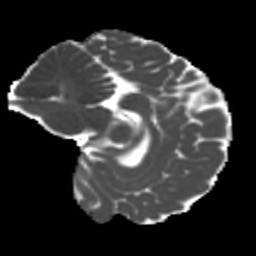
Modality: MD
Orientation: sagittal
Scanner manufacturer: siemens
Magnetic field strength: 3 T
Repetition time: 4 s
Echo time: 0.0594 s